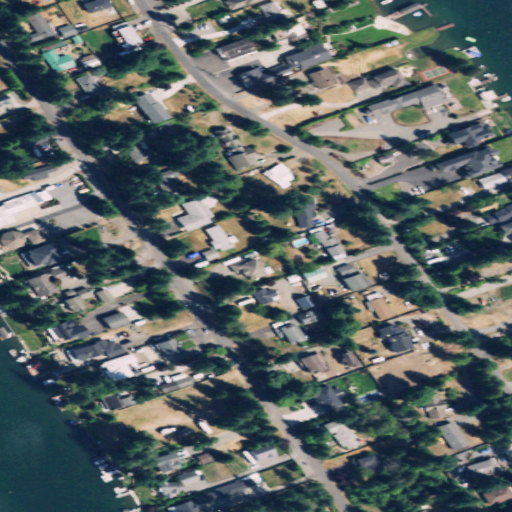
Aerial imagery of cape in Washington named Tacoma Point containing low intensity development, medium intensity development, open water, open development, high intensity development, grassland, herbaceous wetlands, and barren land